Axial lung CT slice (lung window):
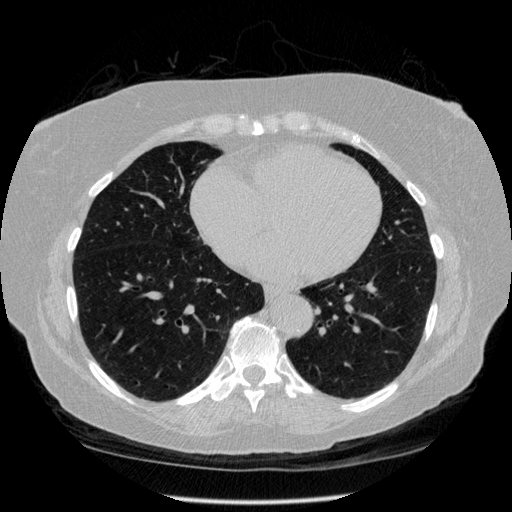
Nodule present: no